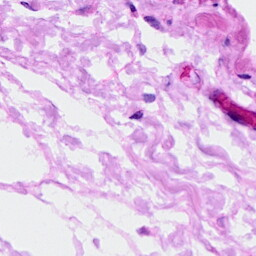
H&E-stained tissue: Ovarian